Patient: sex M, age 60
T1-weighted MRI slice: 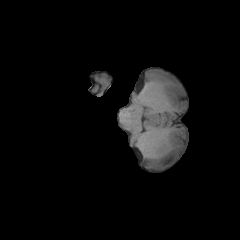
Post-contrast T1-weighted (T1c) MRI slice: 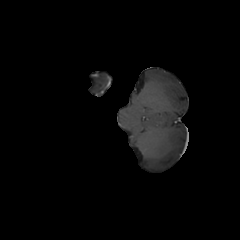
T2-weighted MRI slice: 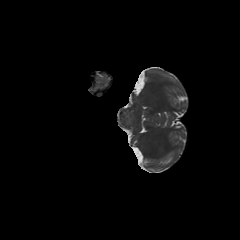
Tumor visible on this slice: no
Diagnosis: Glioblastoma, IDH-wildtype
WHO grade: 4